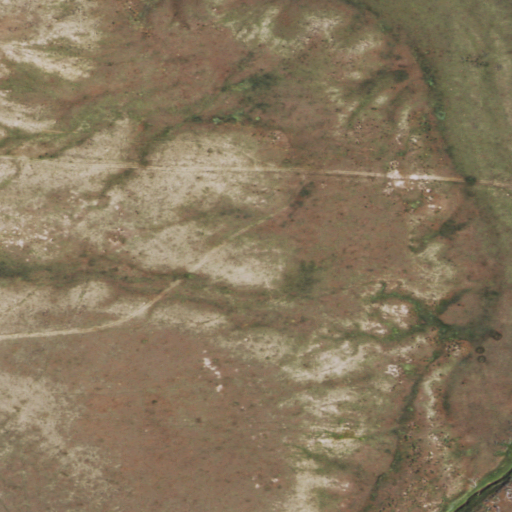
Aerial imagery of valley in Wyoming named Mikes Draw containing grassland, shrub, and herbaceous wetlands